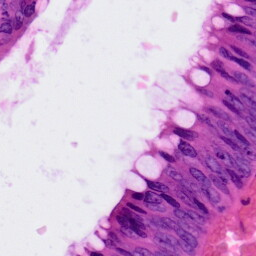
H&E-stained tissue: Colon